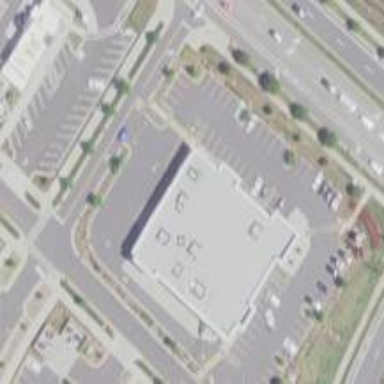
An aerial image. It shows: Building.